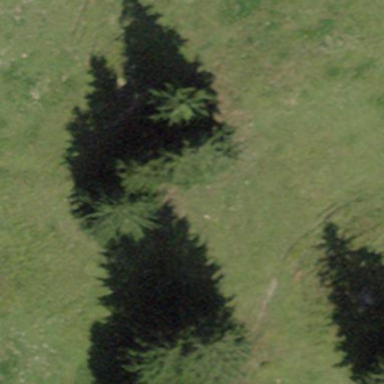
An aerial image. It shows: Forest area.